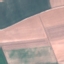
Land use / land cover class: AnnualCrop